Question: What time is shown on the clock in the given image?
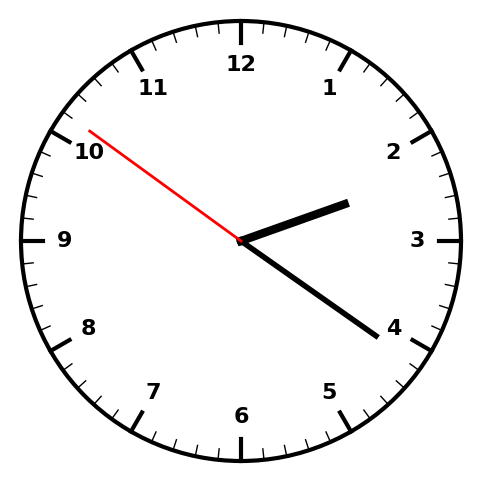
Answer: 02:20:51